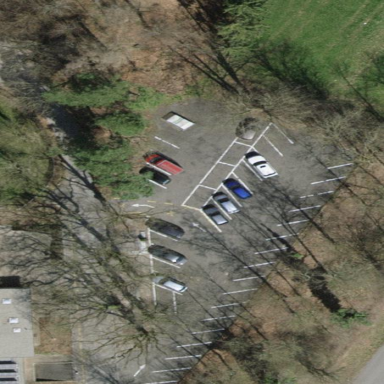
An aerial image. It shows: Parking area with surface.